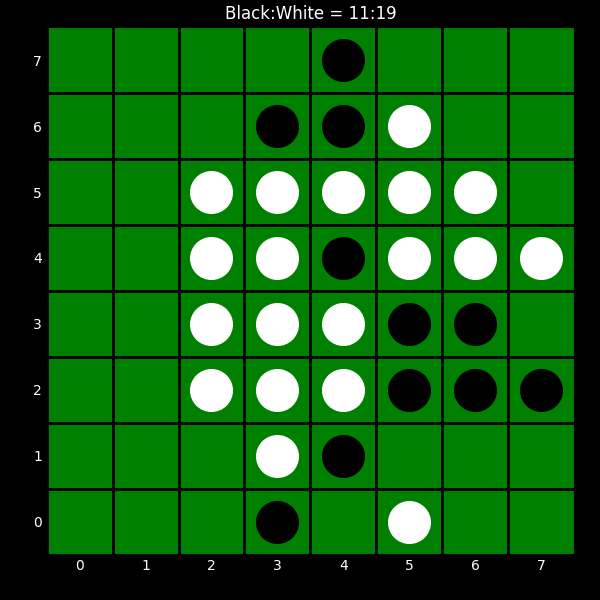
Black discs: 11
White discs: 19